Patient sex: M
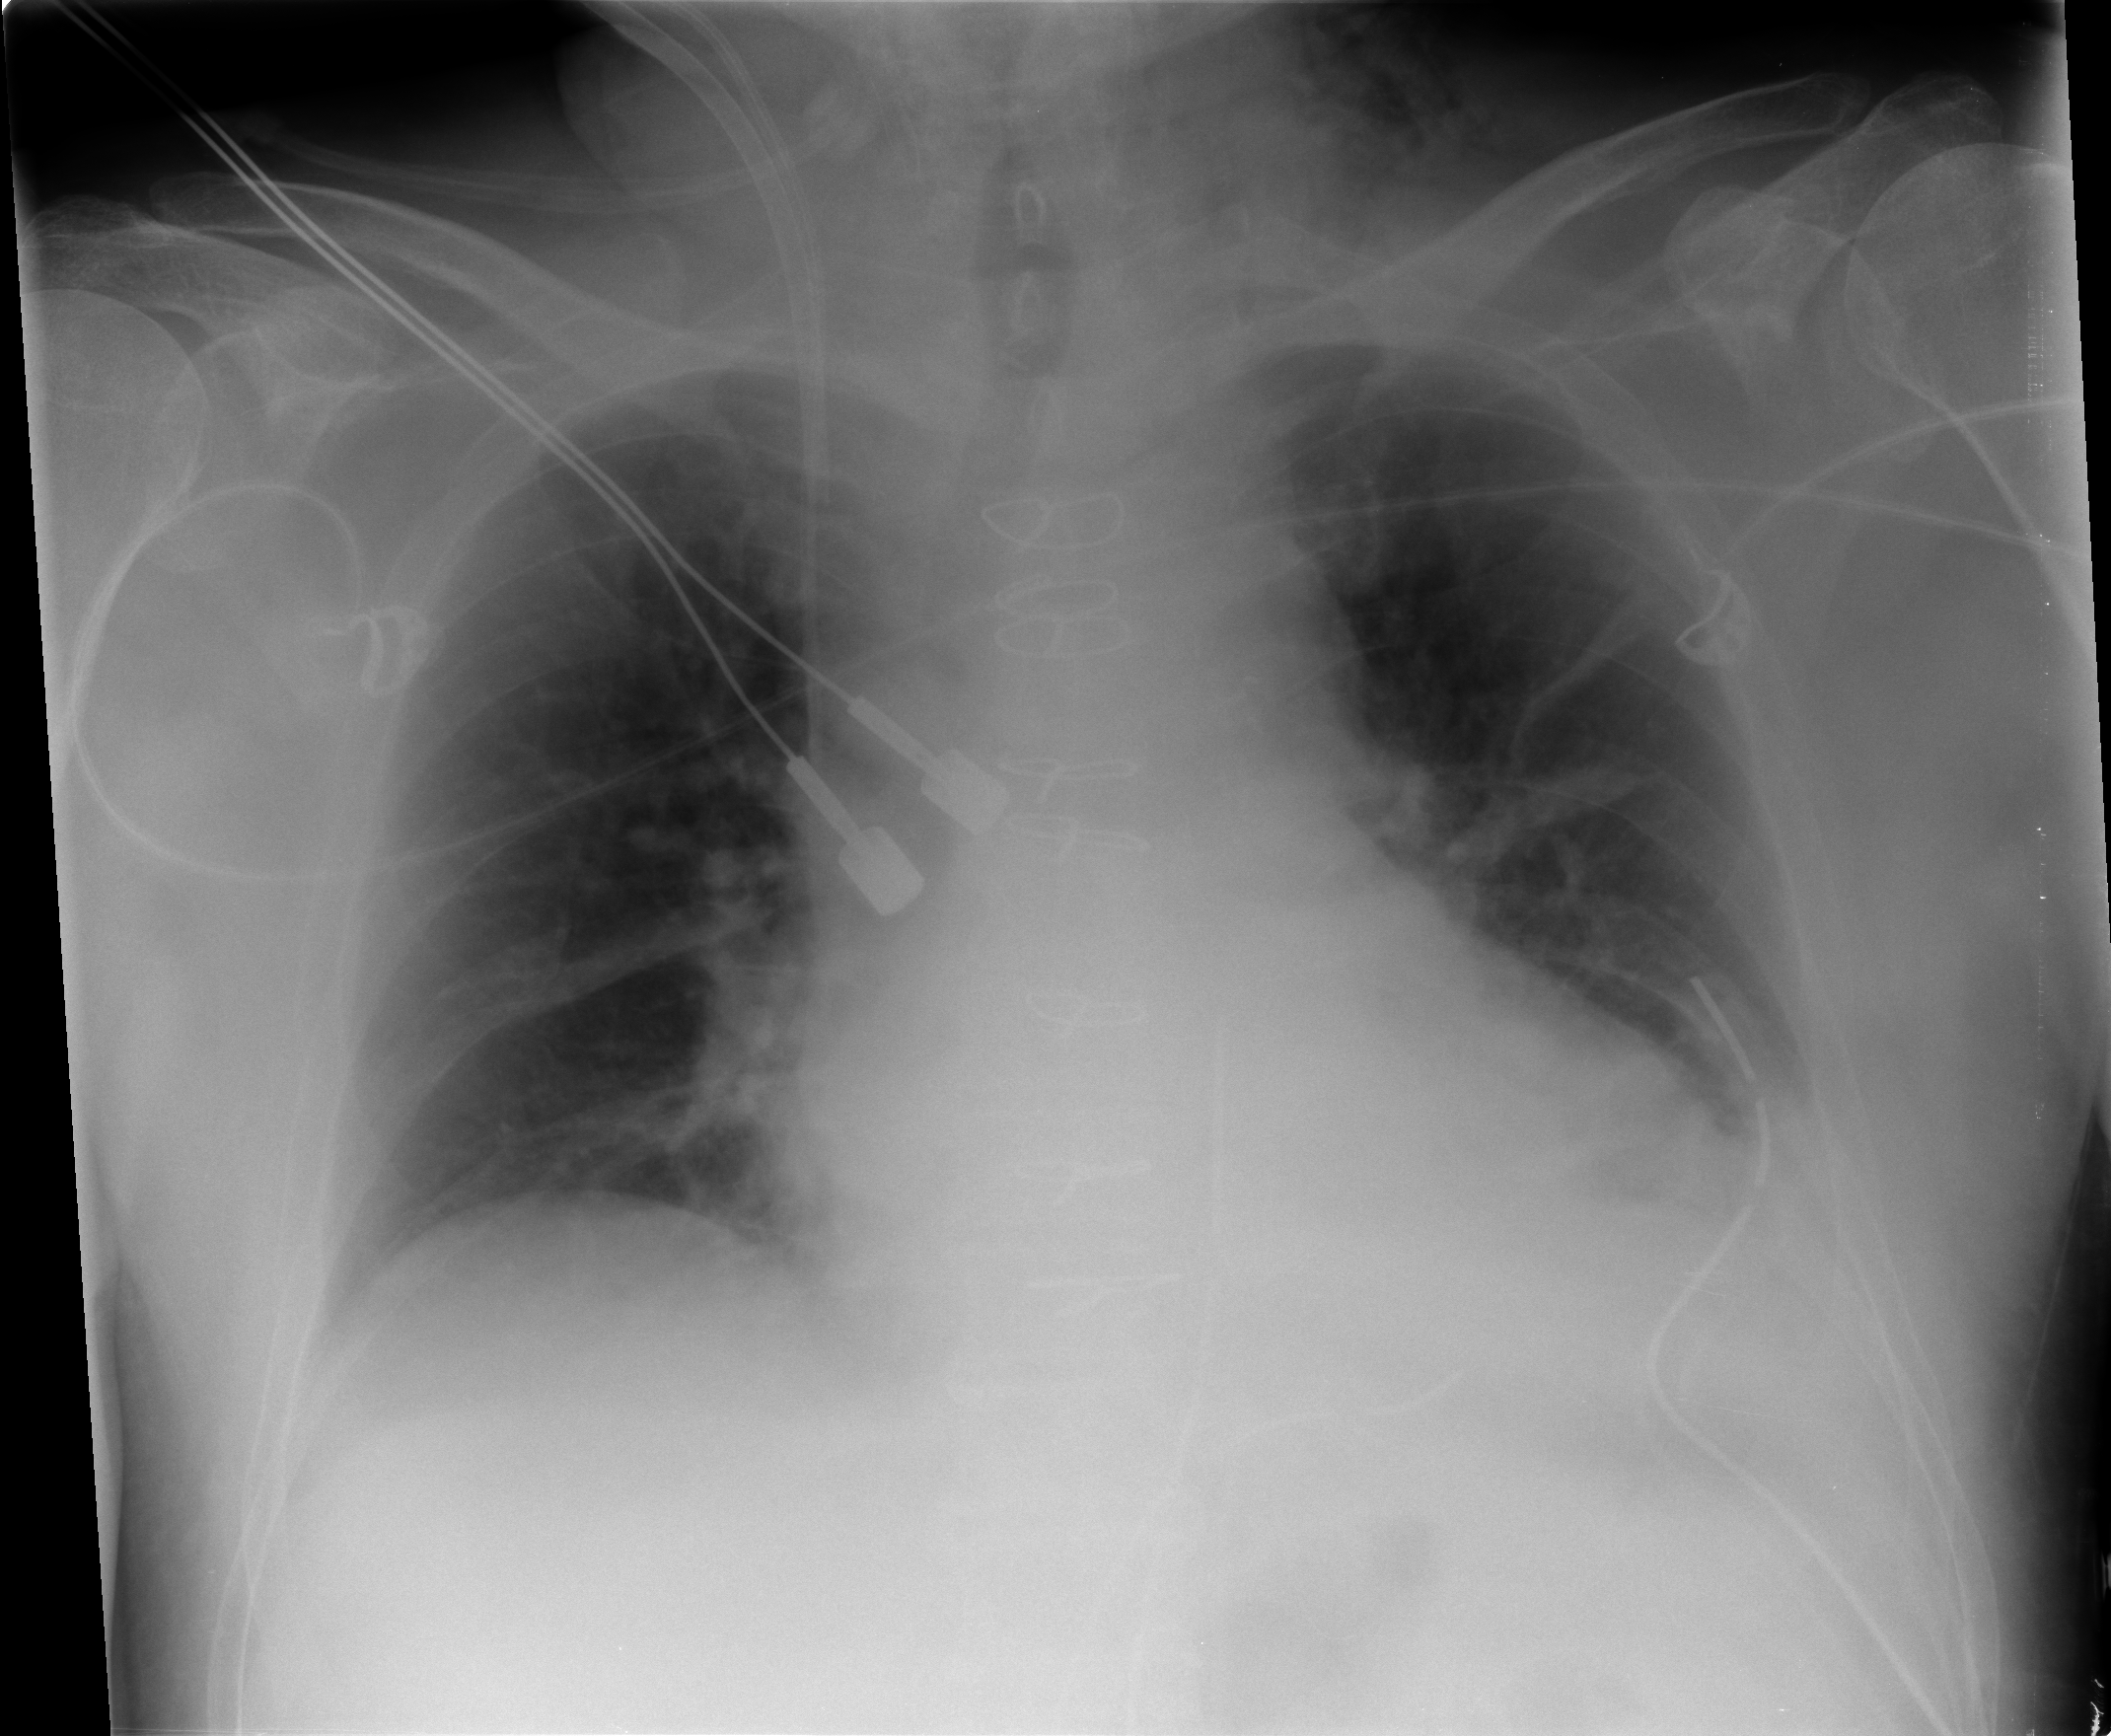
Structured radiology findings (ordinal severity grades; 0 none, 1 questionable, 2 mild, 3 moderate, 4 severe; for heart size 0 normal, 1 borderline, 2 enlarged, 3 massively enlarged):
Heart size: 0
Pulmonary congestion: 1
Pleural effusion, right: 0
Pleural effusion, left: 1
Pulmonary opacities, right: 0
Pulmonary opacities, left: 0
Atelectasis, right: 1
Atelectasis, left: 2